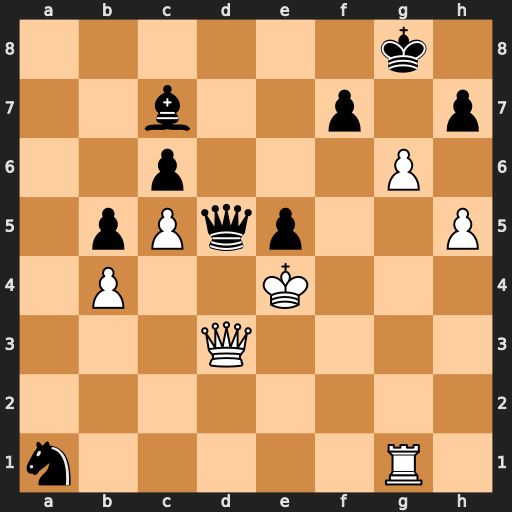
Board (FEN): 6k1/2b2p1p/2p3P1/1pPqp2P/1P2K3/3Q4/8/n5R1
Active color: w
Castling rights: -
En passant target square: -
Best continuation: Qxd5 cxd5+ Kxd5